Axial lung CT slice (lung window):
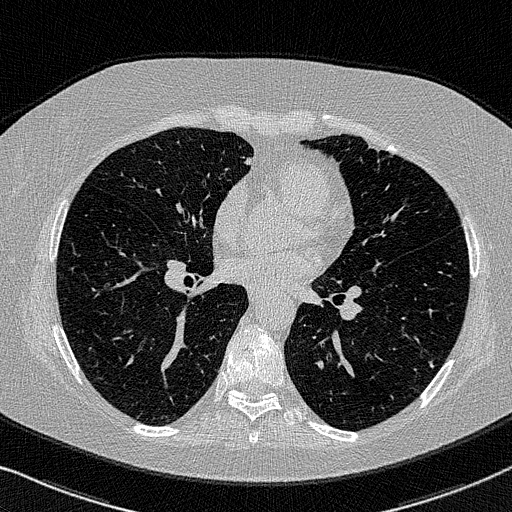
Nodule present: no